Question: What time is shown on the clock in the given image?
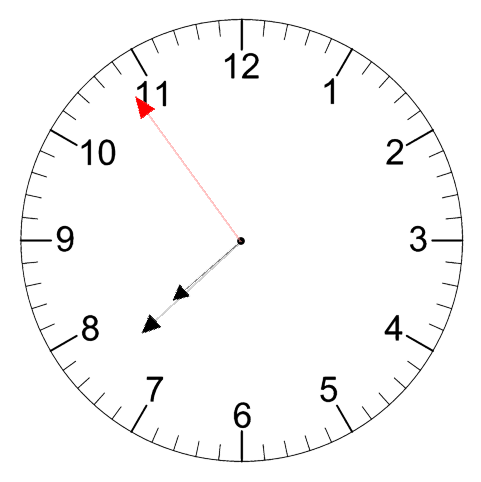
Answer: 07:37:54